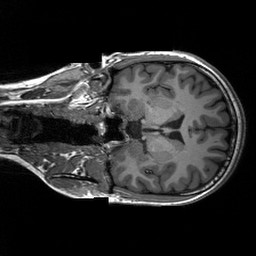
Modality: T1w
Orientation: coronal
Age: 27
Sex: female
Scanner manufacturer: siemens
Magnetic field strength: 3 T
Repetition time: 2.3 s
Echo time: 0.00233 s